Interaction volume radius: 10 \u00c5
Interaction volume height: 20 \u00c5
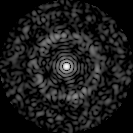
Disorder parameter: 0.8291